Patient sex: F
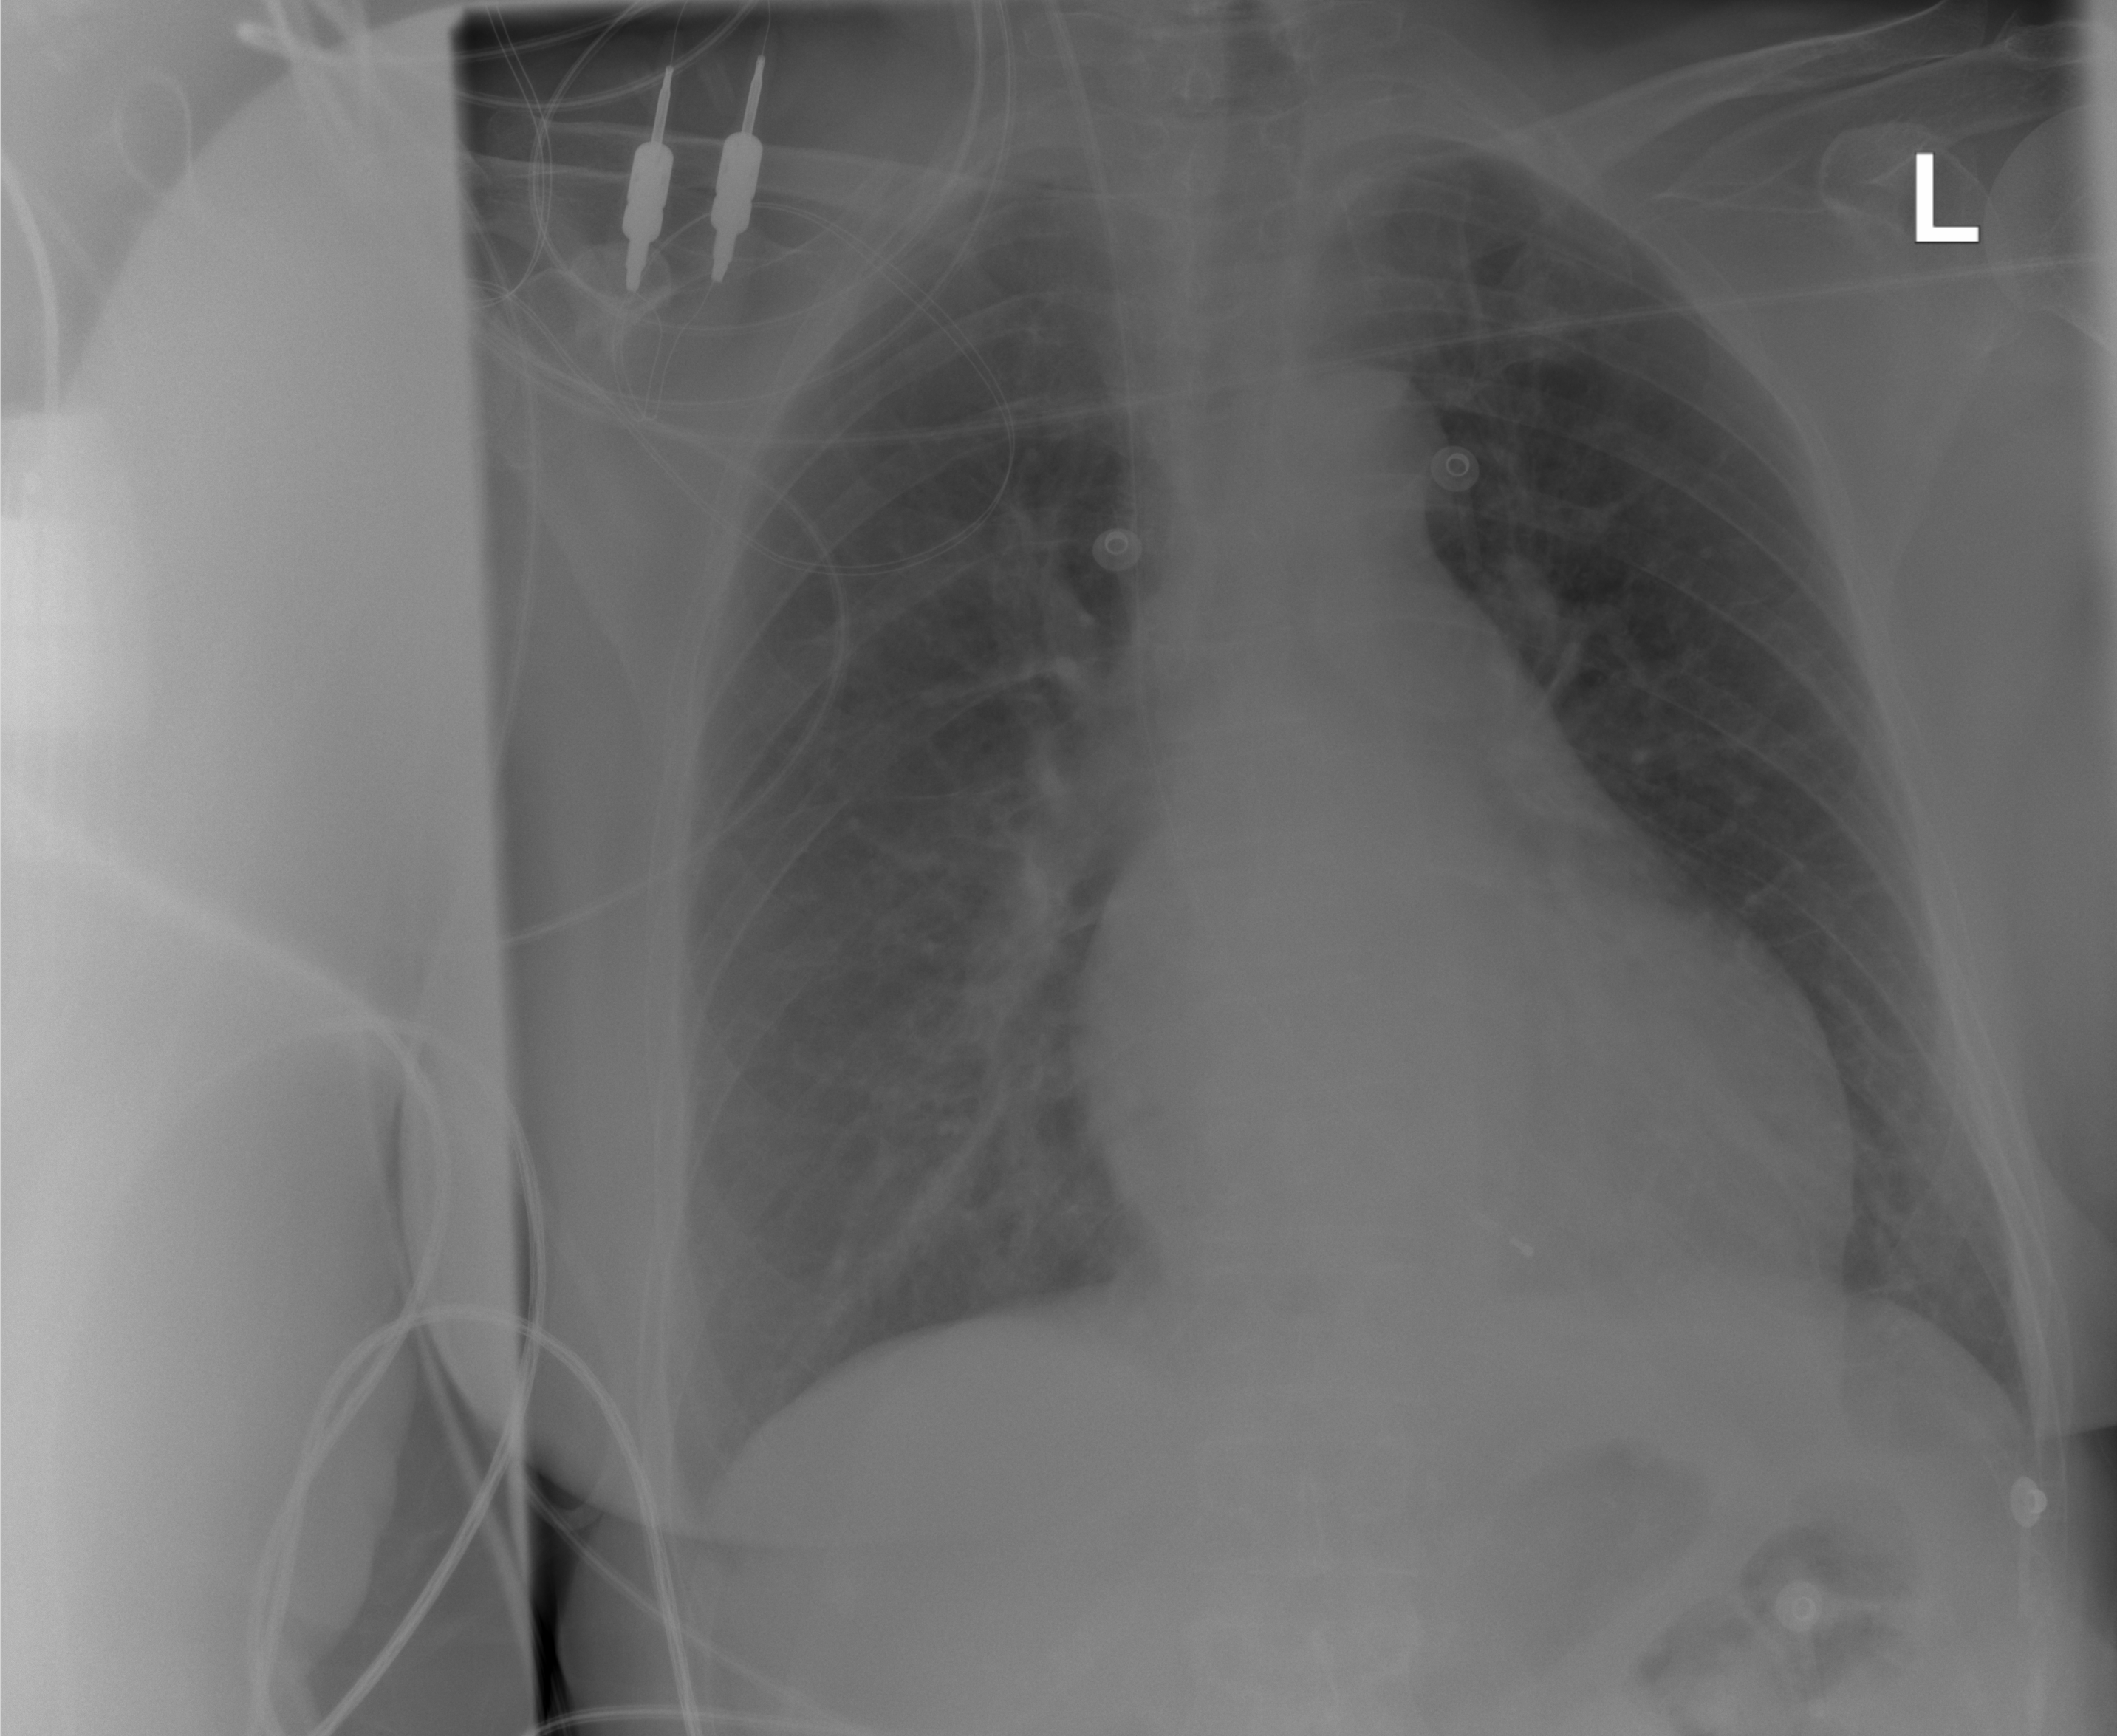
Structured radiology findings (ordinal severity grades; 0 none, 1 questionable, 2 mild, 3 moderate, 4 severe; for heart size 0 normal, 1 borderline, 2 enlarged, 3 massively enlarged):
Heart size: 0
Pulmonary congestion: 0
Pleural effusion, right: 0
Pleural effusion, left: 0
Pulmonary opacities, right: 1
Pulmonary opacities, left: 0
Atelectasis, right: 2
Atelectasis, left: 0